Interaction volume radius: 5 \u00c5
Interaction volume height: 25 \u00c5
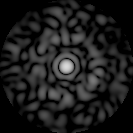
Disorder parameter: 0.8329